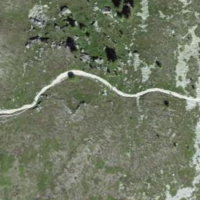
EUNIS habitat code: 26
Species observed at this site:
Rhododendron ferrugineum